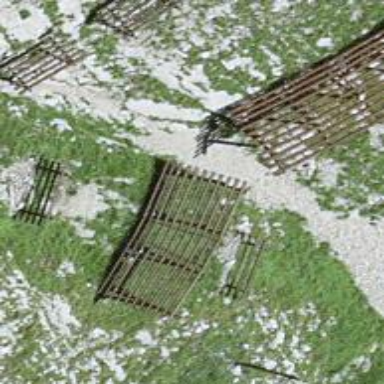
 designed to mitigate snow accumulations in specific area."